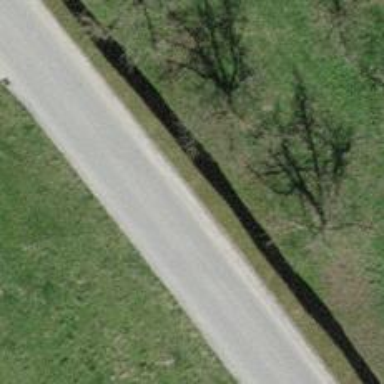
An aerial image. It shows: Unclassified road with asphalt surface.